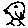
Label: bird